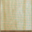
Piece: xx